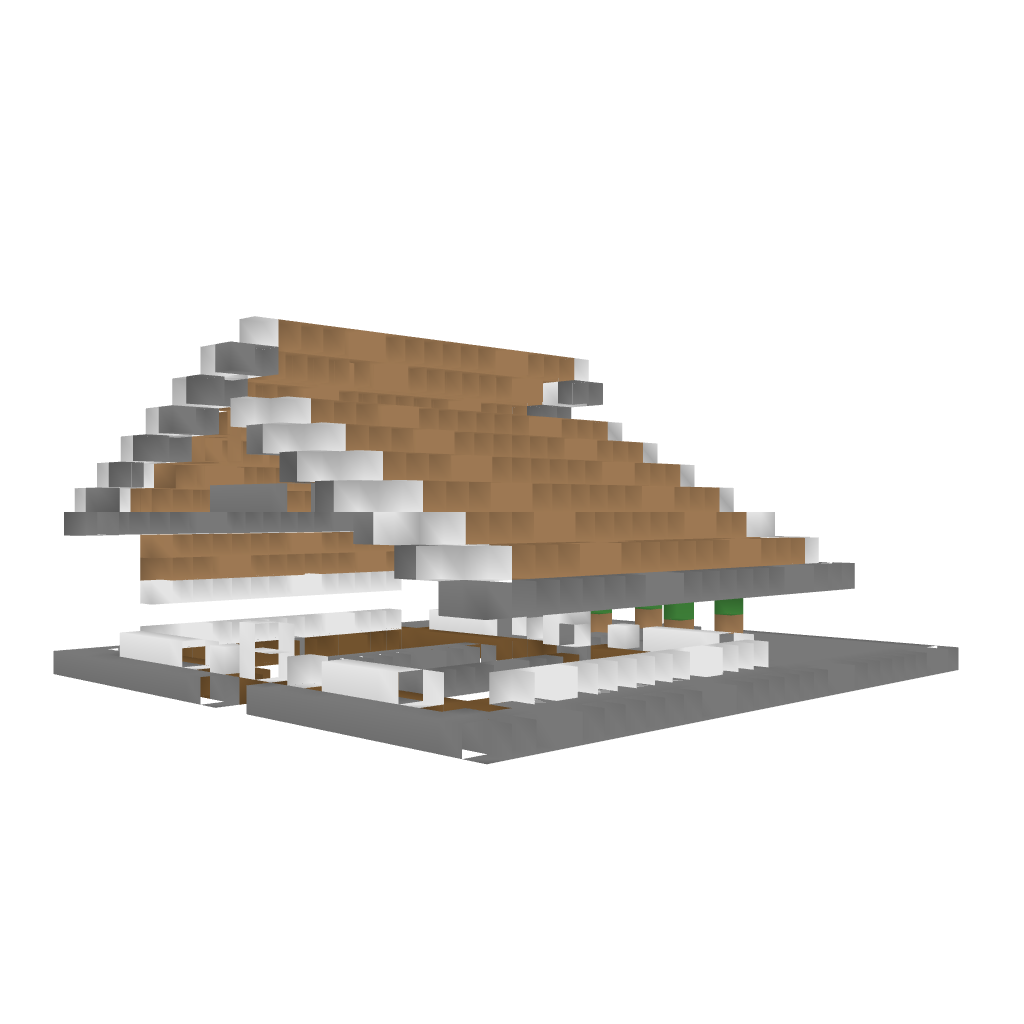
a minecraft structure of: little modern house bad low quality